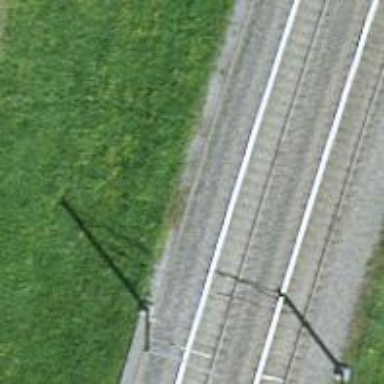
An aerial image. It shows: Single railway track with electrified contact line.